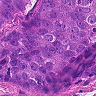
Metastatic tissue present: yes